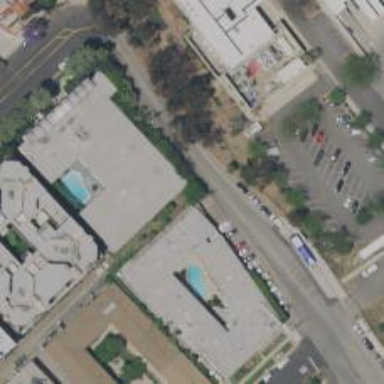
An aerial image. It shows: Blocked alleyway meant for services.